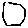
Label: hexagon